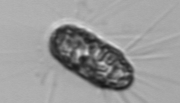
Label: Corethron_hystrix